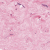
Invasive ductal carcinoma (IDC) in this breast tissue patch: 0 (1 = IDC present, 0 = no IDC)